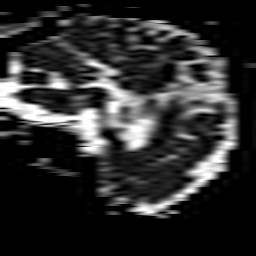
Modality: ADC
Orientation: sagittal
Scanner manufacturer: philips
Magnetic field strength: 3 T
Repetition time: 4.079 s
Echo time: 0.05978 s